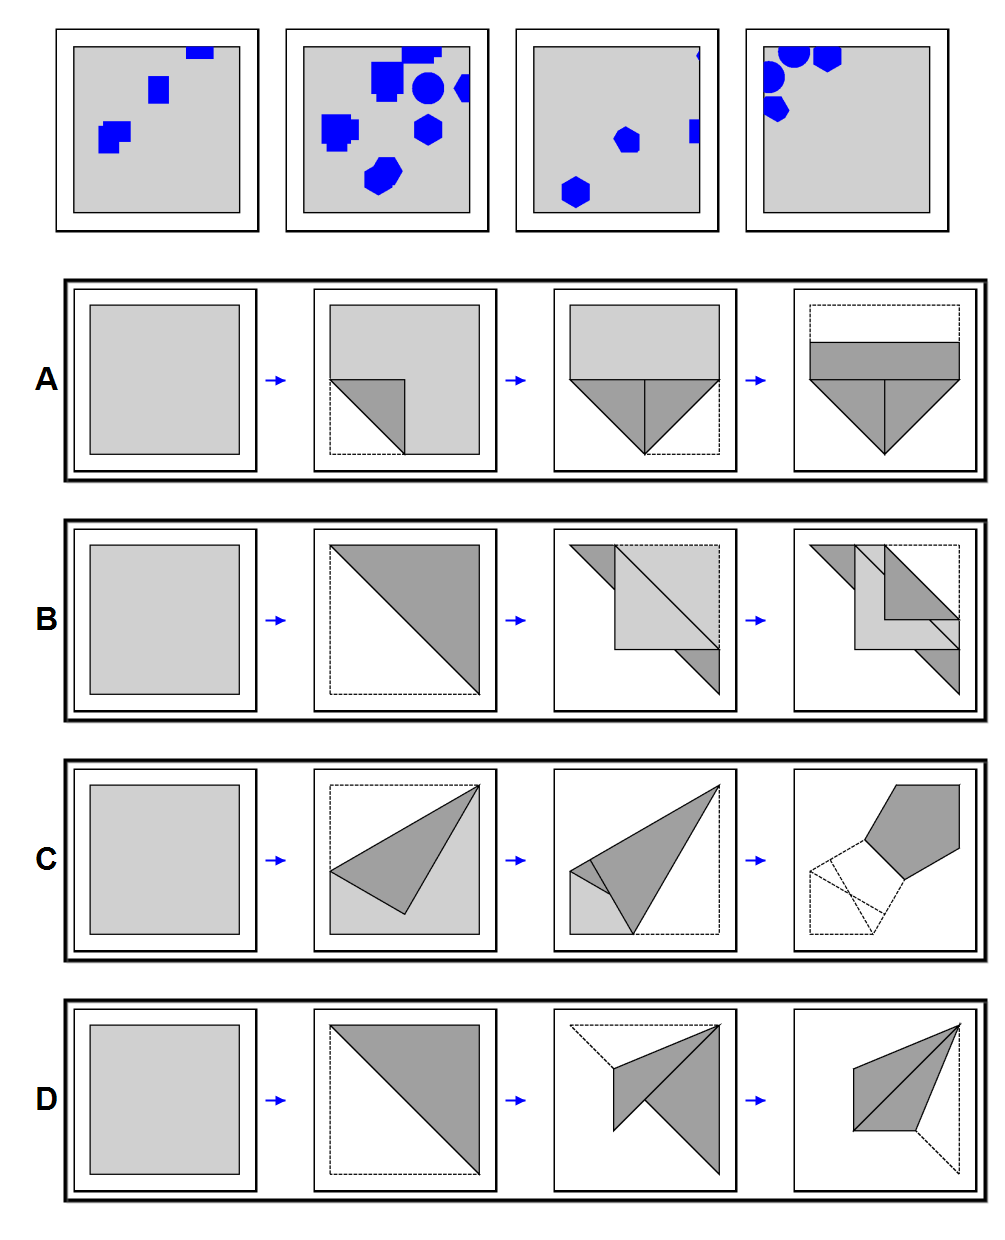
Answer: B